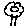
Label: flower